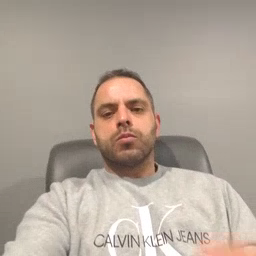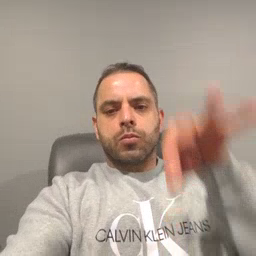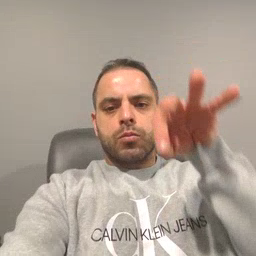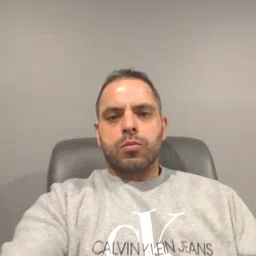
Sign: find